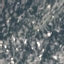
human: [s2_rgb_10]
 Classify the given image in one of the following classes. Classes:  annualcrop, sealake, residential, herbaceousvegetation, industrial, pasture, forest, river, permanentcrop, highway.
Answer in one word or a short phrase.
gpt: HerbaceousVegetation